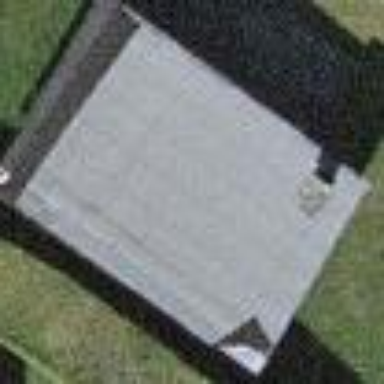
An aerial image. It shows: Shed.